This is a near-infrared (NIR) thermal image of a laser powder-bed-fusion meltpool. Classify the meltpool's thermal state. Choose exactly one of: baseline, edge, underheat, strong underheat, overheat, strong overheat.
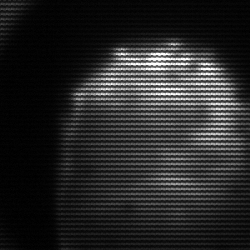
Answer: edge